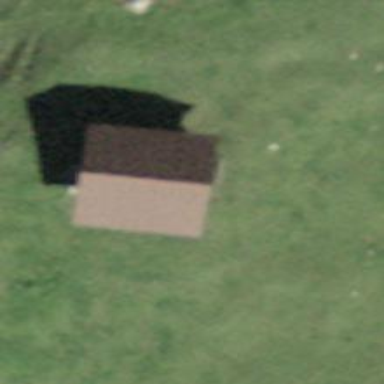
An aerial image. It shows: Barn.